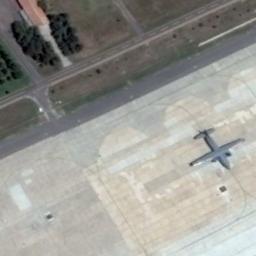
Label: airplane